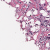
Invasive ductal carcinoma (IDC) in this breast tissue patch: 0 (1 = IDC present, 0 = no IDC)